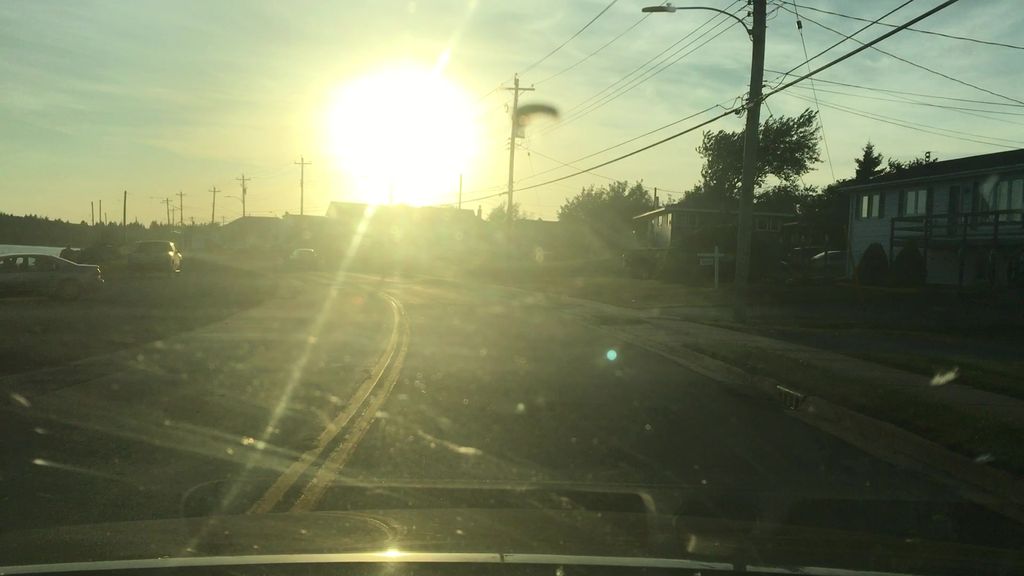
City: halifax